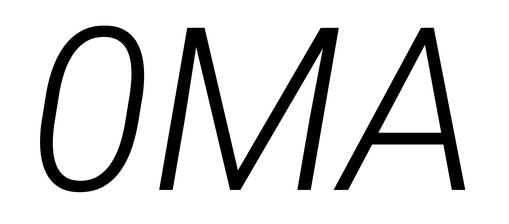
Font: Roboto-Italic_Light_Italic